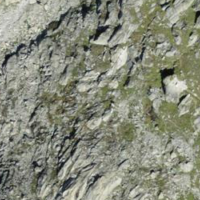
EUNIS habitat code: 48
Species observed at this site:
Sedum alpestre